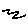
Label: zigzag